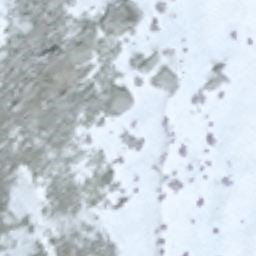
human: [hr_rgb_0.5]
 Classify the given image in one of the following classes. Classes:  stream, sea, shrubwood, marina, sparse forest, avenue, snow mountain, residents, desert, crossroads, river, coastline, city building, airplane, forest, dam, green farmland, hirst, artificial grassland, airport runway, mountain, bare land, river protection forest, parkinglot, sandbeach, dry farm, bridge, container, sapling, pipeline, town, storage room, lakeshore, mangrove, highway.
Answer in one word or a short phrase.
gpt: snow mountain